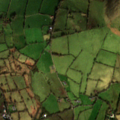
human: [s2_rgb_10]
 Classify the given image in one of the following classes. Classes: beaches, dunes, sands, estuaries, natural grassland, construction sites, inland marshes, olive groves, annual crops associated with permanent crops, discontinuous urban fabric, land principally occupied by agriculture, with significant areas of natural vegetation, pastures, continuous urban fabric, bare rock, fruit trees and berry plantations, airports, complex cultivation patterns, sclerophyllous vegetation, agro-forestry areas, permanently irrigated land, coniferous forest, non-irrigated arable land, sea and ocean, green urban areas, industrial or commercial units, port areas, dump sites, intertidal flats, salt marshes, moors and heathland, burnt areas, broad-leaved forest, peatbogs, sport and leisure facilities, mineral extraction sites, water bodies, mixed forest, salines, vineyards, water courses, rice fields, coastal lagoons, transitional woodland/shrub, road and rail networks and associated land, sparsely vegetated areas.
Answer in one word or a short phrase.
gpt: pastures, peatbogs